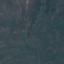
Label: HerbaceousVegetation